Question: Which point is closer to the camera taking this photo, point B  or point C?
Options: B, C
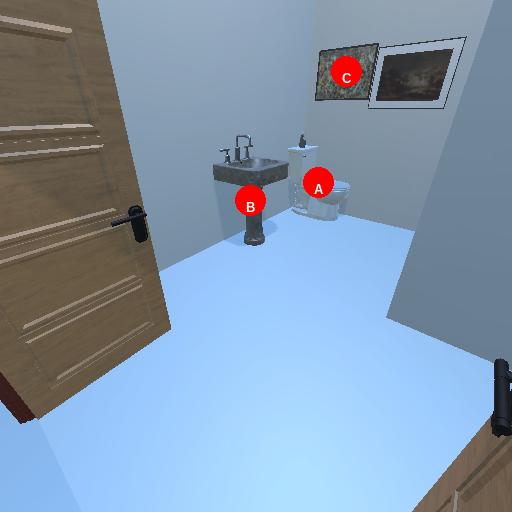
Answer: B